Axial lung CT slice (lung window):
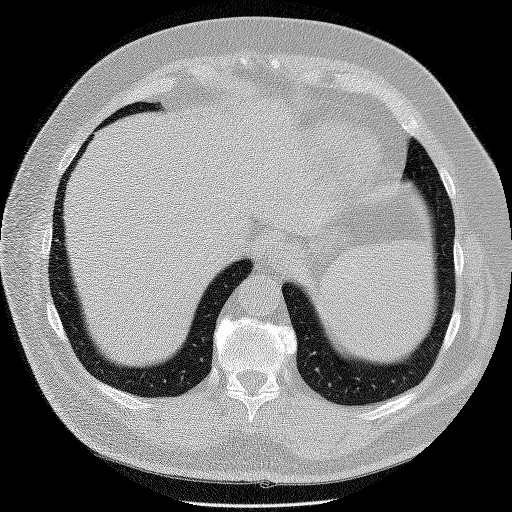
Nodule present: no